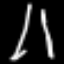
Label: The Eiffel Tower